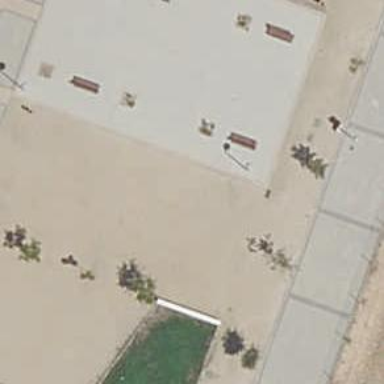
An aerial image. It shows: Bench.